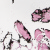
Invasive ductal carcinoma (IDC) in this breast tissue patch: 0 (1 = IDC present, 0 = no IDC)